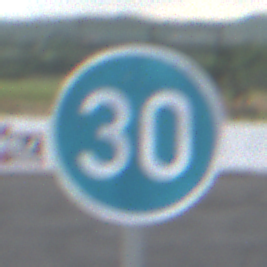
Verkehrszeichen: VorgeschriebeneMindestgeschwindigkeit
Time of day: MorningAfternoon
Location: Outdoor (RoadRail)
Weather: PartlyCloudy
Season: NotSpecified
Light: Natural